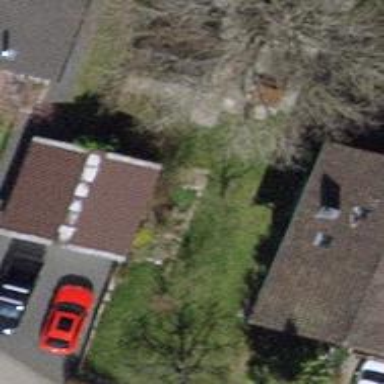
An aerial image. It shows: Garage building.